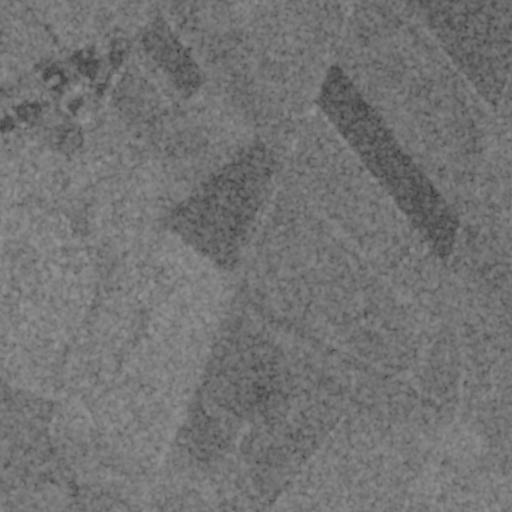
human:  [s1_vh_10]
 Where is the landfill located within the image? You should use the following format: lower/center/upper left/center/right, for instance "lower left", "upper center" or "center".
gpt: The landfill is located in the lower center of the image.
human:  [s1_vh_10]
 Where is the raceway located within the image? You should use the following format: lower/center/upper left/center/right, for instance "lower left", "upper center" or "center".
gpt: The raceway is located in the lower center of the image.
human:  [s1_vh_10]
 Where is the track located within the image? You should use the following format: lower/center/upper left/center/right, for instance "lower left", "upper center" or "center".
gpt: The track is located in the lower center of the image.
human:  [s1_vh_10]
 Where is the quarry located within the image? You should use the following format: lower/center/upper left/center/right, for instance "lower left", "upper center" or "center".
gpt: There is no quarry in the image.

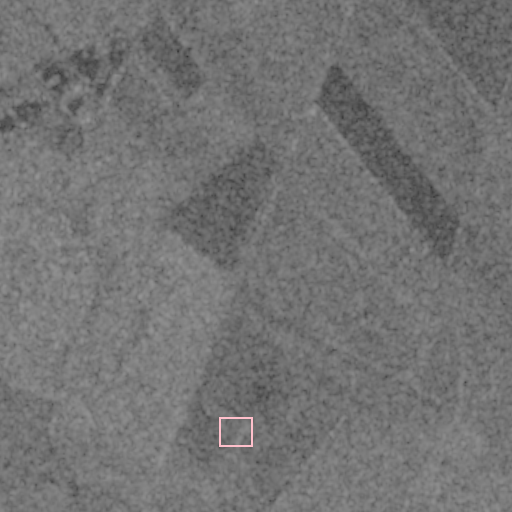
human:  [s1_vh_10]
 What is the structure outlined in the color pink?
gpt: The structure outlined in pink is a landfill.
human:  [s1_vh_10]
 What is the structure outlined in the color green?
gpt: There is no green outline.